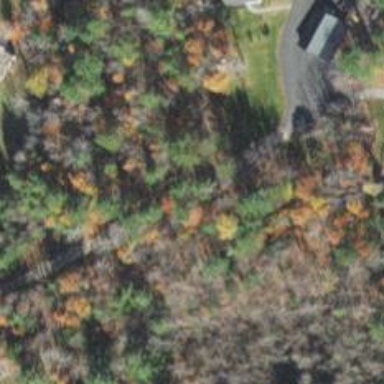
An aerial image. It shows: Driveway leading to service road.